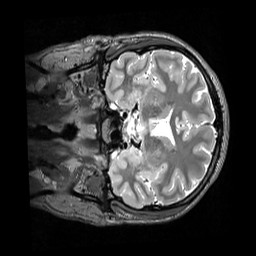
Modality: T2w
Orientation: coronal
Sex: male
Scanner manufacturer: siemens
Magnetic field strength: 3 T
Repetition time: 3.2 s
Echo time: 0.409 s